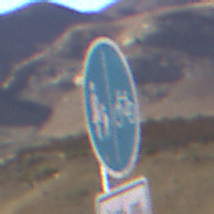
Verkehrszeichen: GetrennterRadUndGehwegRadwegRechts
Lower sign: BesondereFahrzeugeUndTransportgueter8
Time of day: Midday
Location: Outdoor (Nature)
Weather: Clear
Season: NotSpecified
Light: Natural